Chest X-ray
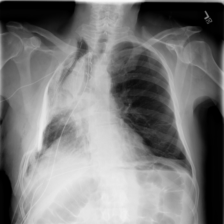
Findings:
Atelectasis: negative
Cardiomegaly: negative
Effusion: negative
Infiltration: negative
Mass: negative
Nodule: negative
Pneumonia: negative
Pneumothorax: negative
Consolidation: negative
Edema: negative
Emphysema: positive
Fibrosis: negative
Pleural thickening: negative
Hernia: negative